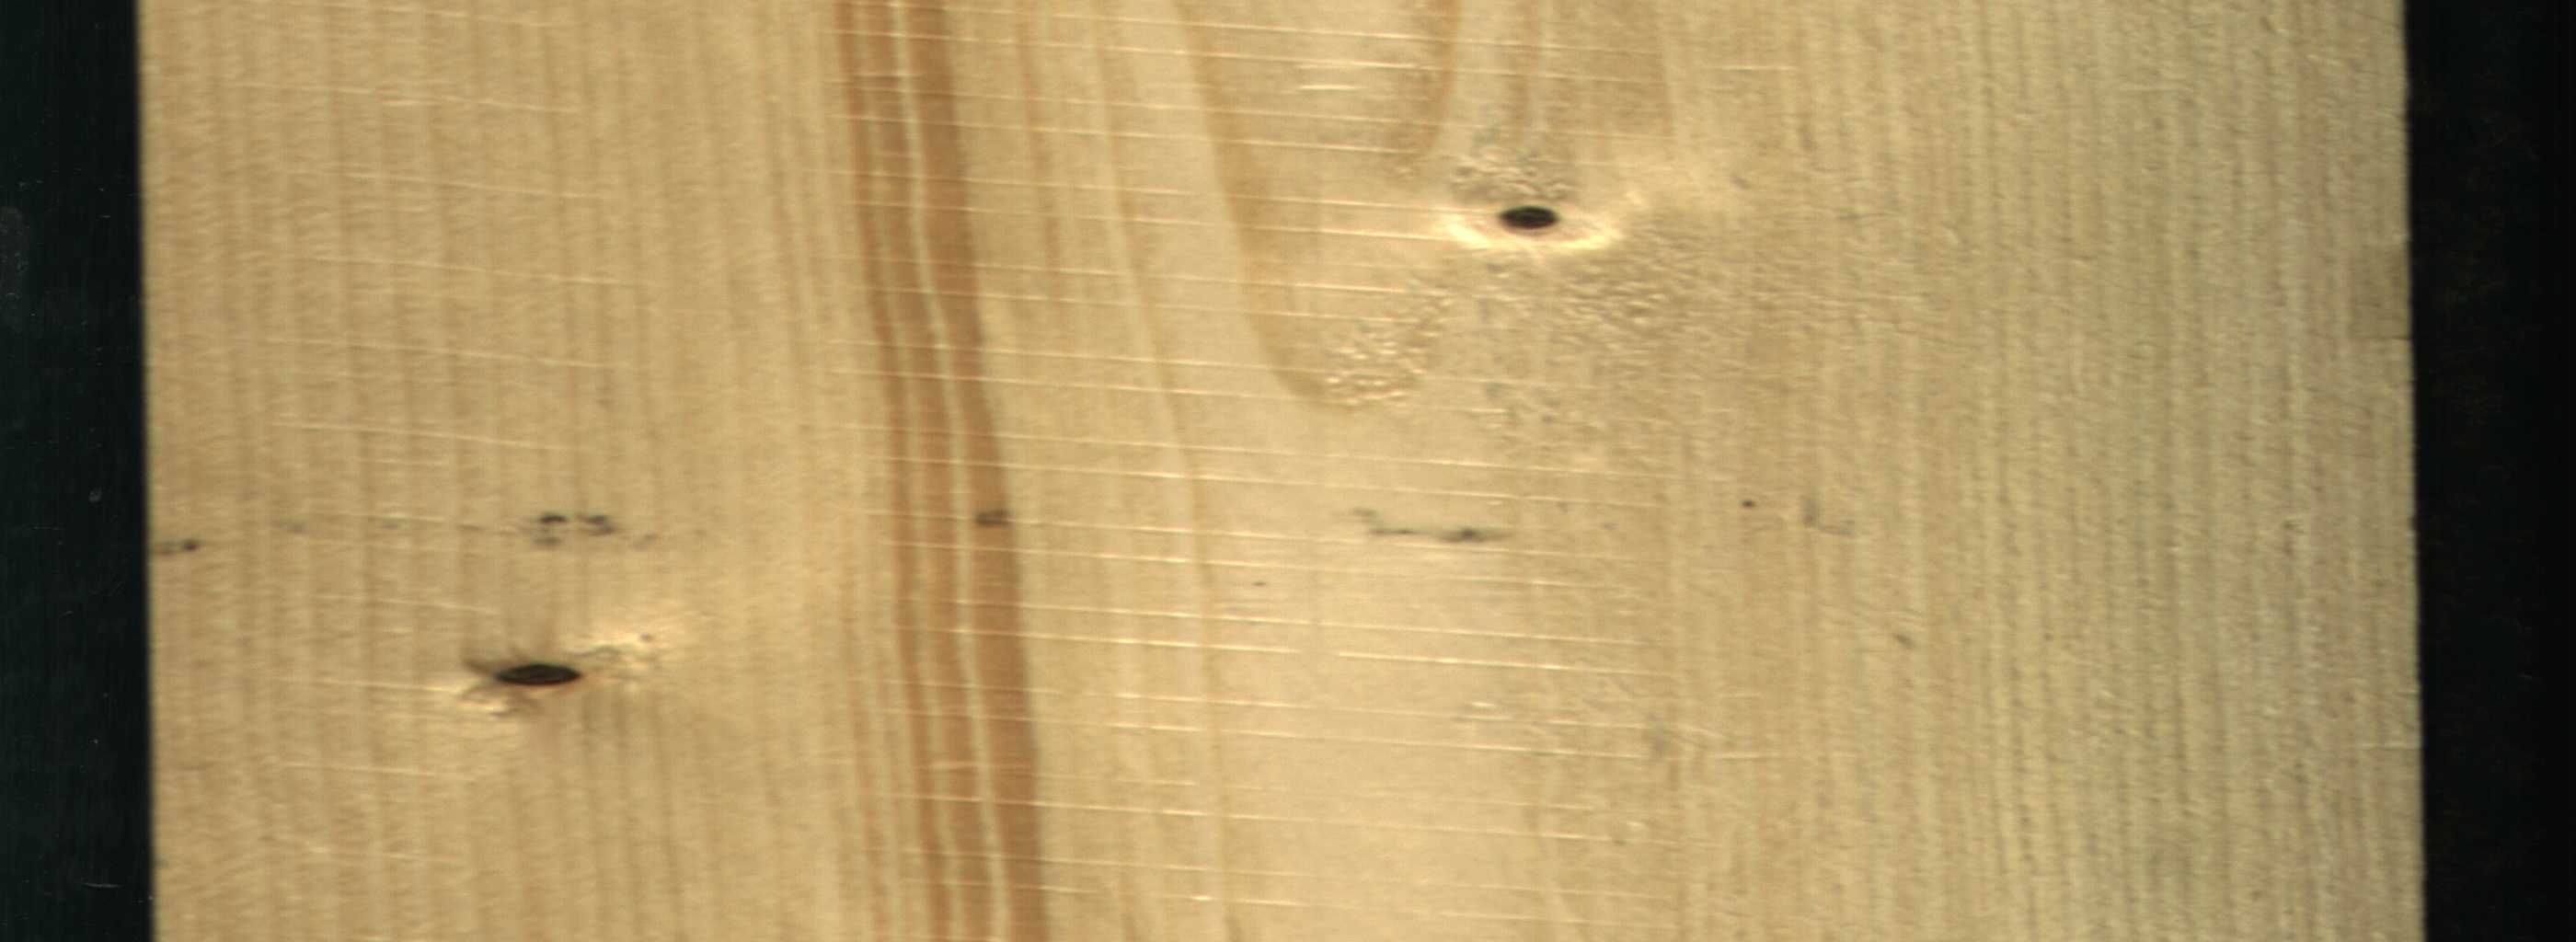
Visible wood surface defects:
Dead_Knot
Dead_Knot